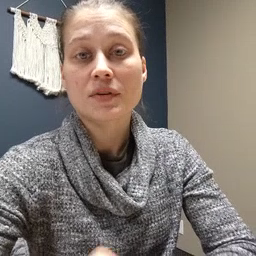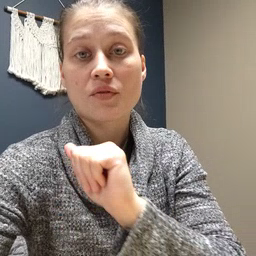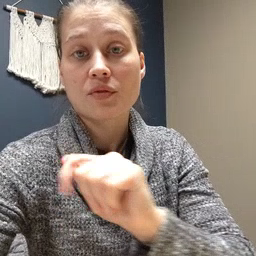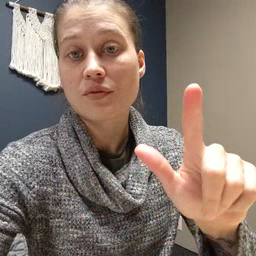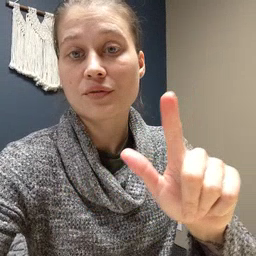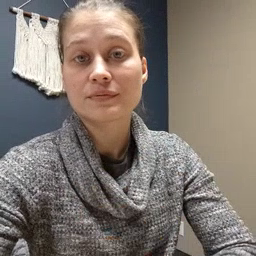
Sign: all